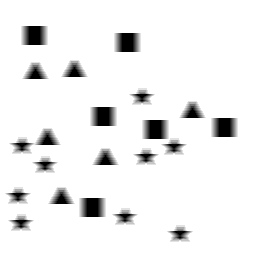
Squares: 6
Triangles: 6
Stars: 9
Total shapes: 21